Question: The current codes can be found here:
<URL>
And What I want looks like this:

The main problem is I don't know how to align the circles equally to fill the row.. Though Bootstrap has a Grid System, it only accept integer such as 'col-lg-2' but not 'col-lg-1.5'. In my case, there are 8 circles, so I have no idea how to align them easily.
Does anyone have ideas about this?
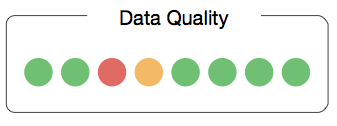
Answer: You can define your own cols. See: <URL>
'''
<div class="row">
<div class="myCol">
<div class="circle"></div>
</div>
<!-- Seven more circles here -->
</div>
'''
CSS: '.myCol' has a 'width' of '12.5%', because 100/8 = 12.5%.
'.circle' has 'margin: 0 auto' for centering the circle within '.myCol'
'''
.circle {
background: #A9A9A9;
height:30px;
width: 30px;
border-radius:50%;
margin: 0 auto;
}
.myCol
{
width: 12.5%;
position: relative;
float: left;
}
'''